Question: How should I understand following entries in Chrome Dev Tools:

Styles overrides... themselves (same file, same line, same style)?
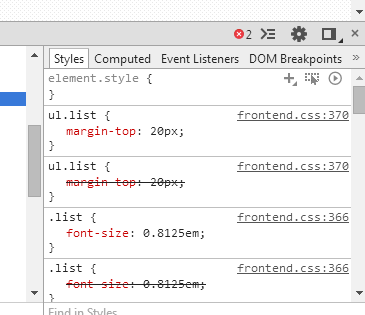
Answer: You're loading the same CSS file twice.
Here is an image showing exactly what happens in your case:

This is exactly what you're doing.